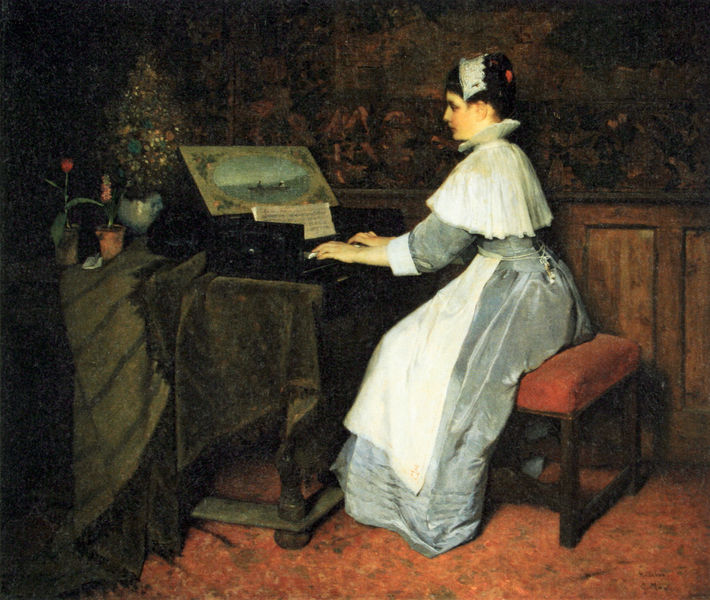
Titel: Stilleben (Am Spinett)
Künstler: Gabriel von Max
Standort: Reichenberg
Institution: Oblastní galerie v Liberci / Regionalgalerie
Schlagwörter: baum, blau, flügel, gemälde, umhang, weiß, grün, impressionismus, mädchen, sitzen, blume, blumen, braun, frau, frisur, grau, haar, holz, kleid, licht, nase, ohr, profil, raum, stuhl, tisch, zimmer, dame, rot, tuch, haube, rock, teppich, jung, wand, falten, haarschmuck, kragen, bild, bildnis, hände, instrument, portrait, porträt, tischdecke, vorhang, haare, interieur, sessel, stoff, decke, spitzen, musik, pflanzen, vase, hellblau, schärpe, blumentopf, schürze, magd, fußboden, noten, farbe, hocker, schemel, blue, chair, cushion, hands, hat, red, stool, velvet, white, bench, black, blouse, bun, carpet, collar, dark, dress, face, gray, green, grey, hair, interior, lace, lady, nose, old, painting, polster, room, salon, seat, sit, sitting, table, tapete, wall, woman, yellow, spielen, kopftuch, klavier, musikinstrument, musizieren, notenblatt, notenblätter, piano, sitzt, blanket, flowers, picture, pink, rug, sheet, brown, floor, plant, pot, wallpaper, überwurf, blumentöpfe, tulpe, becher, spiel, bürgertum, tasten, hand, profile, wood, flower, brief, tree, boat, ear, girl, head, landscape, orange, sea, young, side, paper, frame, oval, shawl, bonnet, brow, chin, mouth, realism, bouquet, musikerin, plaid, vertäfelung, door, drape, letter, person, weihnachten, human, music, antique, notes, klavierhocker, wandverkleidung, pots, english, eye, legs, apron, cloth, rose, degas, finger, fingers, cup, headband, blue dress, play, stripes, cheek, cembalo, playing, tablecloth, organ, cabinet, realistic, flowerpot, spinett, bowl, sleeves, finial, cuff, image, harmonium, clavicord, traditional, bach, blume im haar, furniture, rowing, cuffs, inside, real, scenery, spinnett, spinnet, e, pianoforte, red carpet, sheet music, 19th c., d, tgemälde, frau hocker, blumenpokal, tuple, indoors, magds, innenn, klacierstuhl, wainscotting, protrait, partition, cover, panels, bray, conservative, typing, t'isch, tulip, internt, doof, musical instrument, harpsichord, hyacinth, song, gilr, practicing, music score, pedal, typewriter, ppiano, wainscoating, keayboard, practicins, clavier, forte piano